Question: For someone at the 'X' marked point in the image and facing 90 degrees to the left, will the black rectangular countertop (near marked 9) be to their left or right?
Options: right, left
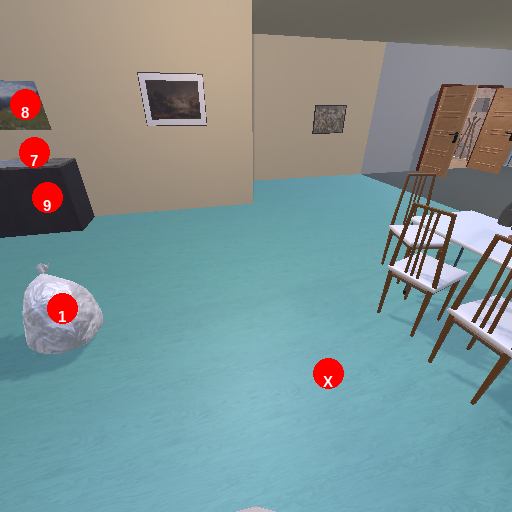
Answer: right